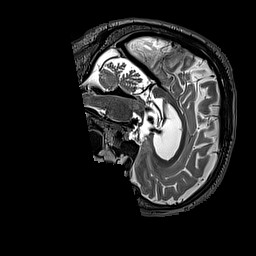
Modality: T2w
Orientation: sagittal
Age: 75
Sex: male
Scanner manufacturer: siemens
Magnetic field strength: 3 T
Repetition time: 3.2 s
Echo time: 0.567 s